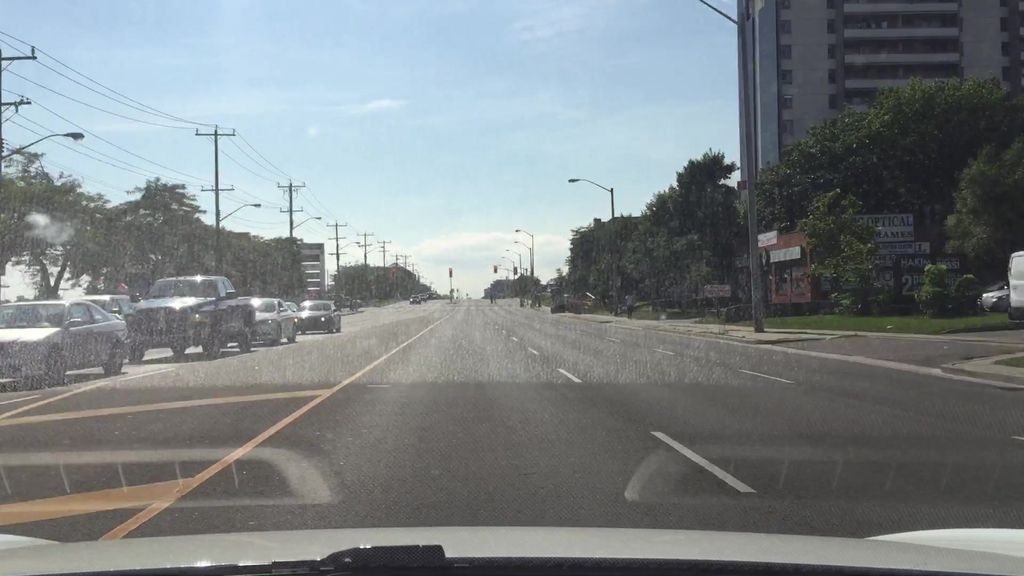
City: toronto